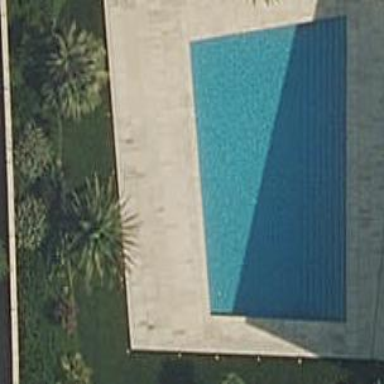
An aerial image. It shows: Swimming pool located in leisure land.